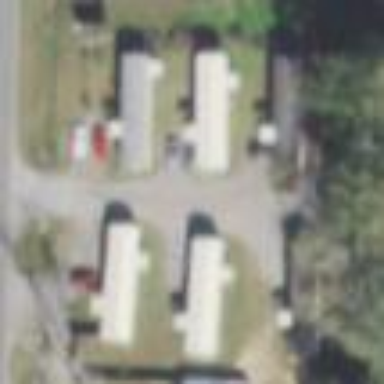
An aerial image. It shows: Residential area designated as trailer park.